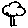
Label: tree